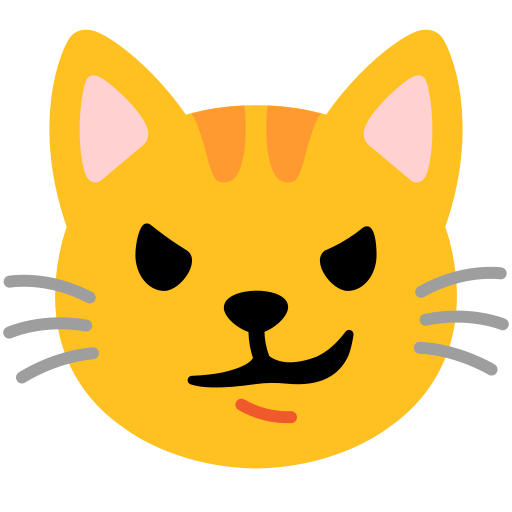
Emoji: 😼